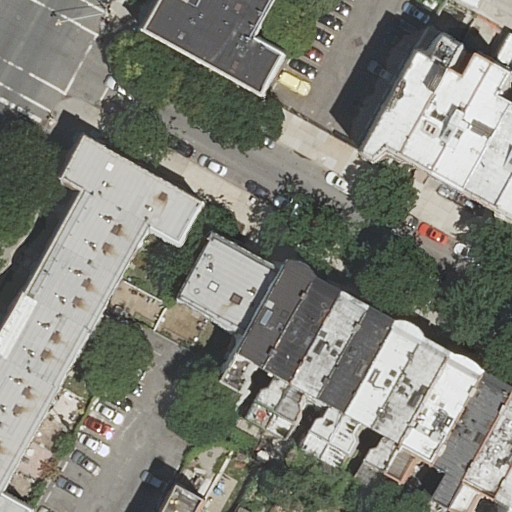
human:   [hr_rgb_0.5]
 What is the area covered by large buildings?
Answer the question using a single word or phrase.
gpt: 0m2

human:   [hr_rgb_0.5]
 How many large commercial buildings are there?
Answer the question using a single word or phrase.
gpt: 0

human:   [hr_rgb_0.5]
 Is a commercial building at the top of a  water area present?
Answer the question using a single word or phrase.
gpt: no

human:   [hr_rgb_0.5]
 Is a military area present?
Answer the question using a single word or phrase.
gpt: no

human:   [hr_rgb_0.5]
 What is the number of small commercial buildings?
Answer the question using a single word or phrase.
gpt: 0

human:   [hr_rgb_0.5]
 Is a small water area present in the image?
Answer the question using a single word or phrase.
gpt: no

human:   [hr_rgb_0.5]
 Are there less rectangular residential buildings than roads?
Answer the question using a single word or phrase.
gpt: no

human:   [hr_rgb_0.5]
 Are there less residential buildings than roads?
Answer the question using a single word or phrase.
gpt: no

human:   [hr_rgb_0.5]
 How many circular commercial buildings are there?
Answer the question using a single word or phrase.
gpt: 0

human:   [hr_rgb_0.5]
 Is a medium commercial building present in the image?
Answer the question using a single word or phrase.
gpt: no

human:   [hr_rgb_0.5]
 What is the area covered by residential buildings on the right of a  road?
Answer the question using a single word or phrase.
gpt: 3340m2

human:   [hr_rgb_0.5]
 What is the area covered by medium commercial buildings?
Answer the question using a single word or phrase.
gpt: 0m2

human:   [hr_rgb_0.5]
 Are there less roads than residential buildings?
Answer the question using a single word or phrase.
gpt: yes

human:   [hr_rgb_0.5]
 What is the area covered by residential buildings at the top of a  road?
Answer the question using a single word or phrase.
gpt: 2592m2

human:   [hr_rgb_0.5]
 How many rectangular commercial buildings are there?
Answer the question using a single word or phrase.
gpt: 0

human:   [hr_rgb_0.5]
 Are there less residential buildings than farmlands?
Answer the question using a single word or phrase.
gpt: no

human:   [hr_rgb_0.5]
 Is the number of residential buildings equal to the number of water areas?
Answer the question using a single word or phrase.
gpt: no

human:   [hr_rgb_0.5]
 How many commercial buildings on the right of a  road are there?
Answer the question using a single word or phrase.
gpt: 0

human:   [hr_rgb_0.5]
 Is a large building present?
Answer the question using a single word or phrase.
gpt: no

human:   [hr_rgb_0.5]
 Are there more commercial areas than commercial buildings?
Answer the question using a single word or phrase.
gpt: no

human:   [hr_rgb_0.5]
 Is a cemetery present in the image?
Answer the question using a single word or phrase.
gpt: no

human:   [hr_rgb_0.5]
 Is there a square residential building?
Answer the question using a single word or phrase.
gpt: no

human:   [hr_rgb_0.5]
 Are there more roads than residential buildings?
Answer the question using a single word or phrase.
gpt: no

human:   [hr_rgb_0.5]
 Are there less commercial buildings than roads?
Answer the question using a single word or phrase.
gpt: yes

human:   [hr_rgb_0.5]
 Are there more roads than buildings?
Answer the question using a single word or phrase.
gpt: no

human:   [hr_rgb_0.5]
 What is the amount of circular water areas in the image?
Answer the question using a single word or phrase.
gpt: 0

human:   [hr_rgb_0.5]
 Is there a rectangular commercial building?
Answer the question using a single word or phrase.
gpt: no

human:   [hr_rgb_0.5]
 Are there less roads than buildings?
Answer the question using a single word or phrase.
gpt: yes

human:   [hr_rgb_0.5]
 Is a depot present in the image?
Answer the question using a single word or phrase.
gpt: no

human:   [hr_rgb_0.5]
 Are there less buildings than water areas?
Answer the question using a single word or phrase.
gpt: no

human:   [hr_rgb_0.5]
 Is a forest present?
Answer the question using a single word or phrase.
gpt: no

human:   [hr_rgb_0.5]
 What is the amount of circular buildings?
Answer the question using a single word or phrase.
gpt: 0

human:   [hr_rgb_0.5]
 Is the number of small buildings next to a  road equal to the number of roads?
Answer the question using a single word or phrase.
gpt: no

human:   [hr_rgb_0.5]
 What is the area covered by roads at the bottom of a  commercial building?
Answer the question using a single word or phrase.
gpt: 0m2

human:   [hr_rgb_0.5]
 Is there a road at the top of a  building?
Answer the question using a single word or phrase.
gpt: yes

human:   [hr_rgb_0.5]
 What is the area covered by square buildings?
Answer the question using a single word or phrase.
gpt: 0m2